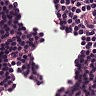
Metastatic tissue present: no